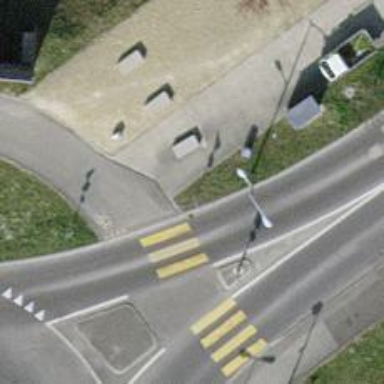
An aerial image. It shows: Marked footway crossing with asphalt surface and pedestrian island.